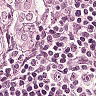
Metastatic tissue present: yes